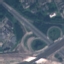
Land use / land cover: Highway